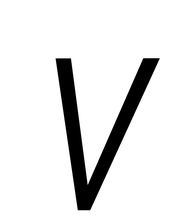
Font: Roboto-Italic_Condensed_Light_Italic